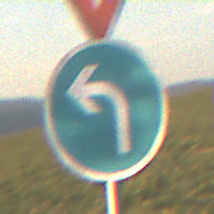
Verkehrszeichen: VorgeschriebeneFahrtrichtungLinks
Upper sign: VorfahrtGewaehren
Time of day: SunriseSunset
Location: Outdoor (Nature)
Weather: PartlyCloudy
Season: NotSpecified
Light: Natural